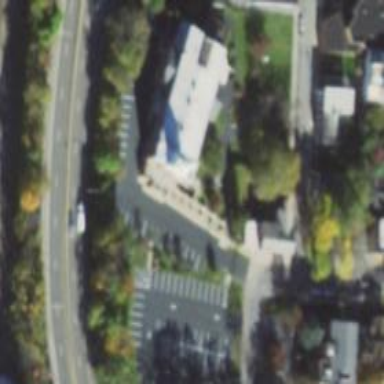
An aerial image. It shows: Place of worship.